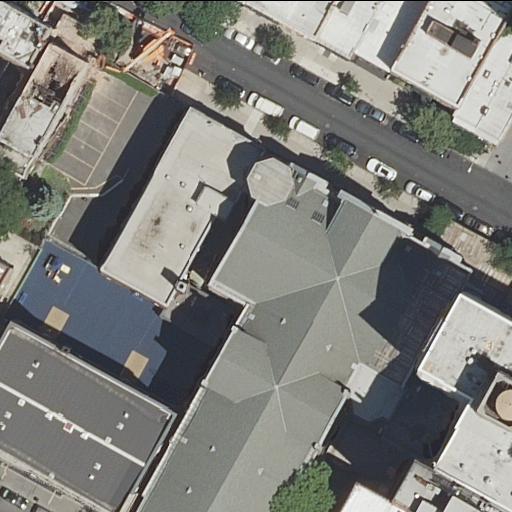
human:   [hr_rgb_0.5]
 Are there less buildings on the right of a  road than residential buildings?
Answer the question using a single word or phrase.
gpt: yes

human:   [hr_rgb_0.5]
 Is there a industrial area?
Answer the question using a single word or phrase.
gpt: no

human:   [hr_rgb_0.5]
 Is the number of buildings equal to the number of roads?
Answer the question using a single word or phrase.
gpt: no

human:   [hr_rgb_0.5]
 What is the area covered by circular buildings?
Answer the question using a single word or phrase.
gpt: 0m2

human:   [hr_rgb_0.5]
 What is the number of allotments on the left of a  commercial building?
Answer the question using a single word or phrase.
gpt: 0

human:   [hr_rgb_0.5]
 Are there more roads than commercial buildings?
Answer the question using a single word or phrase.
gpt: yes

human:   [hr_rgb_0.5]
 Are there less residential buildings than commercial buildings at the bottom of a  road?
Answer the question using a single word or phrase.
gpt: no

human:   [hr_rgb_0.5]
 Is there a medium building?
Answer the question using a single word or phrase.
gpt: yes

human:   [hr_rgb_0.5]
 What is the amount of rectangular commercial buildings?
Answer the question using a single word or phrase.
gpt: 0

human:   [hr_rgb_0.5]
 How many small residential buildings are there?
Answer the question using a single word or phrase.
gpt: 9

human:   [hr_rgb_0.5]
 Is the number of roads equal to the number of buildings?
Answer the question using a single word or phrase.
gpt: no

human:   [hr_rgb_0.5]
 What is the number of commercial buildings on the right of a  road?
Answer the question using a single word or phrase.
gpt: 0

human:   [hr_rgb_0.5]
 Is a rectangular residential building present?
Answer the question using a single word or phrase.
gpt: yes

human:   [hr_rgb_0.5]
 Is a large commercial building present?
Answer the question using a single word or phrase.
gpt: no

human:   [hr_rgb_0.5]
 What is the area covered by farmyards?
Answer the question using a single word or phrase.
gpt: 0m2

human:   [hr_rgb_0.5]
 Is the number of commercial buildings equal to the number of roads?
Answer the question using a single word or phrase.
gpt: no

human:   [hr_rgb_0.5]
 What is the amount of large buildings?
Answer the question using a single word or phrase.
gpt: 1

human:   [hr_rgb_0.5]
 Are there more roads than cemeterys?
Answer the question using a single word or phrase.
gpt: yes

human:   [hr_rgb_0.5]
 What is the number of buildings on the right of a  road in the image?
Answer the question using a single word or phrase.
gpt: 7

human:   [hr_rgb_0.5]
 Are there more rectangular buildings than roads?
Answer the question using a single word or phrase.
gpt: yes

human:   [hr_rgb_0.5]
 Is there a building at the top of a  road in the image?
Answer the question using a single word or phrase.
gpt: yes

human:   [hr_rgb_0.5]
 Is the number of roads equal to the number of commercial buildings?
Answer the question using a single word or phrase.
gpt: no

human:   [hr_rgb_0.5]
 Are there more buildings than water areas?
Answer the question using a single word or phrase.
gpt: yes

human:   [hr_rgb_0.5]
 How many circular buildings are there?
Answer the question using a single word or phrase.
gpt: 0

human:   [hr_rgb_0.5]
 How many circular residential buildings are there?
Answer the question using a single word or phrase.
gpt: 0

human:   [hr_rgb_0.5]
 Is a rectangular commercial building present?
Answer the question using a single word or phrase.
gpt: no

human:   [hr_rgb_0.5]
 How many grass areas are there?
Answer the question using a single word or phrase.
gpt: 0

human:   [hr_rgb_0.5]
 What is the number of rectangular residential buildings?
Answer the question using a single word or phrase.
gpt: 9

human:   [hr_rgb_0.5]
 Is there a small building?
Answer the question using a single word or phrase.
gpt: yes

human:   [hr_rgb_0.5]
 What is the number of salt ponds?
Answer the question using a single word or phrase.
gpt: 0

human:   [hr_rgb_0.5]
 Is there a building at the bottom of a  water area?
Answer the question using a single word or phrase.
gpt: no

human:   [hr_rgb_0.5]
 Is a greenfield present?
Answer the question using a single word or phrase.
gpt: no

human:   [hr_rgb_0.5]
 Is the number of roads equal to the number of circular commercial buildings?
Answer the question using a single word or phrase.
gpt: no

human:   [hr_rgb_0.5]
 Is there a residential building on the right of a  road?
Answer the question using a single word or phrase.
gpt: yes

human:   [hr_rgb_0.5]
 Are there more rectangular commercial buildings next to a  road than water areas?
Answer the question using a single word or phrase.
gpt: no

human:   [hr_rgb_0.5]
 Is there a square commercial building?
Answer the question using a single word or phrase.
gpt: no